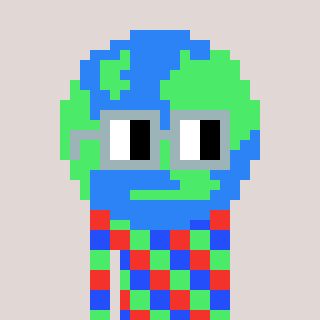
a pixel art character with square dark gray glasses, a earth-shaped head and a bluegrey-colored body on a warm background